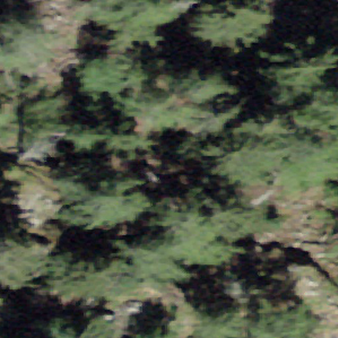
Label: bouldering_area